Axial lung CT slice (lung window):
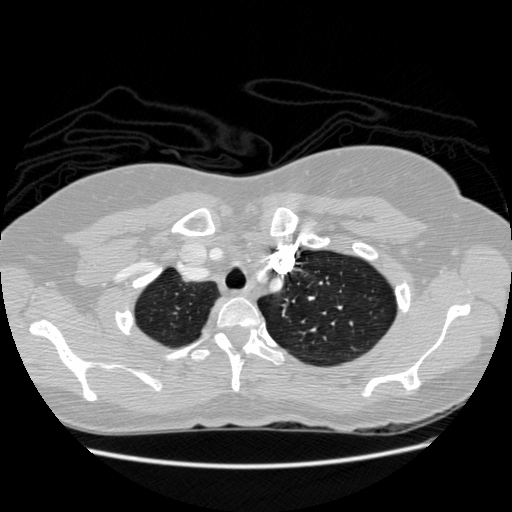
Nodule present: no